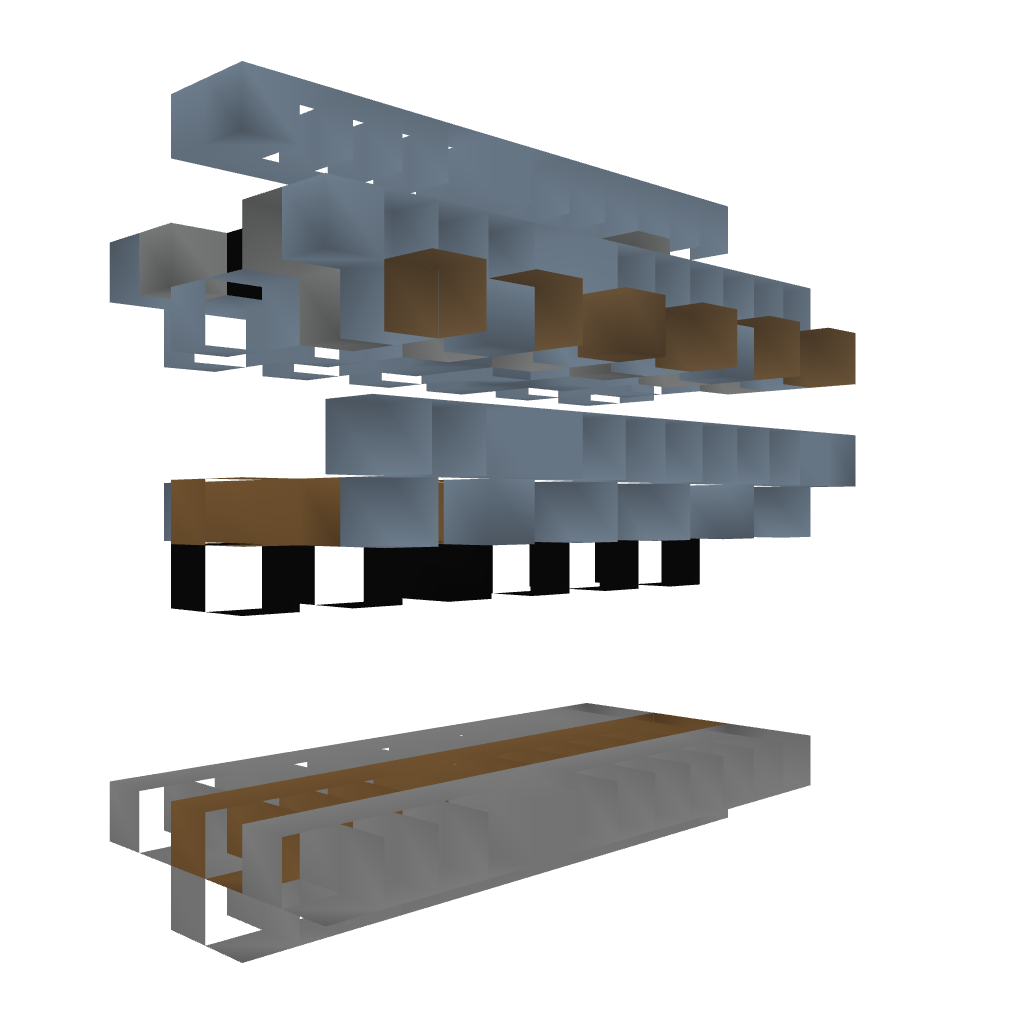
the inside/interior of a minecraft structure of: Castle Module - Wall